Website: home-depot
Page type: review-order
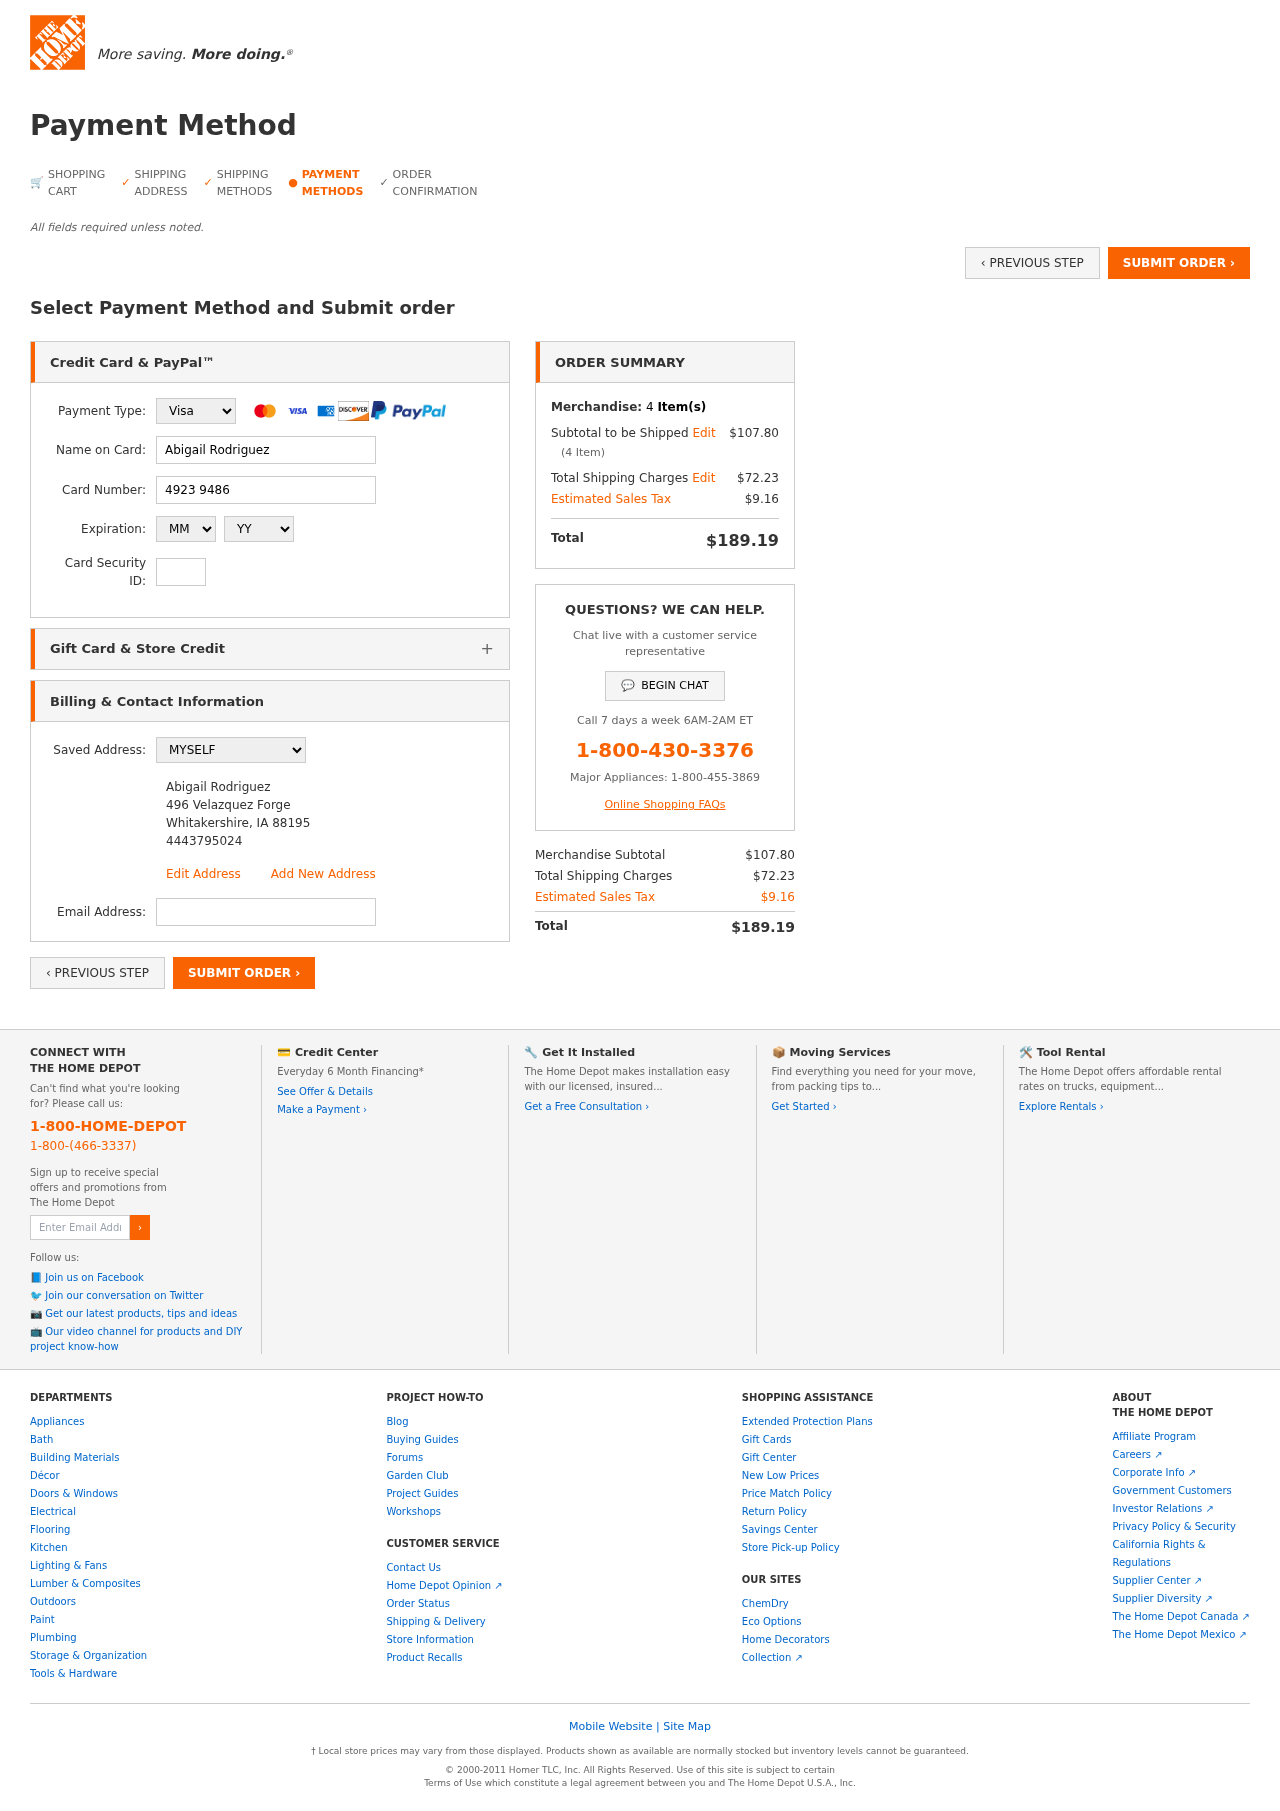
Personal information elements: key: PII_CARD_CVV
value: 800
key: PII_CARD_EXPIRY_MONTH
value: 01
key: PII_CARD_EXPIRY_YEAR
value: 26
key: PII_CARD_NUMBER
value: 4923 9486 2111 1711
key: PII_CARD_TYPE
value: Visa
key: PII_EMAIL
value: abigail.rodriguez@yahoo.com
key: PII_FULLNAME
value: Abigail Rodriguez
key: PII_FULLNAME2
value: Abigail Rodriguez
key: PII_STREET
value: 496 Velazquez Forge
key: PII_CITY2
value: Whitakershire
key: PII_STATE_ABBR2
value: IA
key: PII_POSTCODE
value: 88195
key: PII_POSTCODE_FULL
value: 88195
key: PII_POSTCODE_NUMERIC
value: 88195
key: PII_PHONE2
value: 4443795024
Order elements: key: ORDER_NUM_ITEMS
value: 4
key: ORDER_SUBTOTAL
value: $107.80
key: ORDER_NUM_ITEMS2
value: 4
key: ORDER_SHIPPING_COST
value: $72.23
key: ORDER_TAX
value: $9.16
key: ORDER_TOTAL
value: $189.19
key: ORDER_SUBTOTAL2
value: $107.80
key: ORDER_SHIPPING_COST2
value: $72.23
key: ORDER_TAX2
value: $9.16
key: ORDER_TOTAL2
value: $189.19